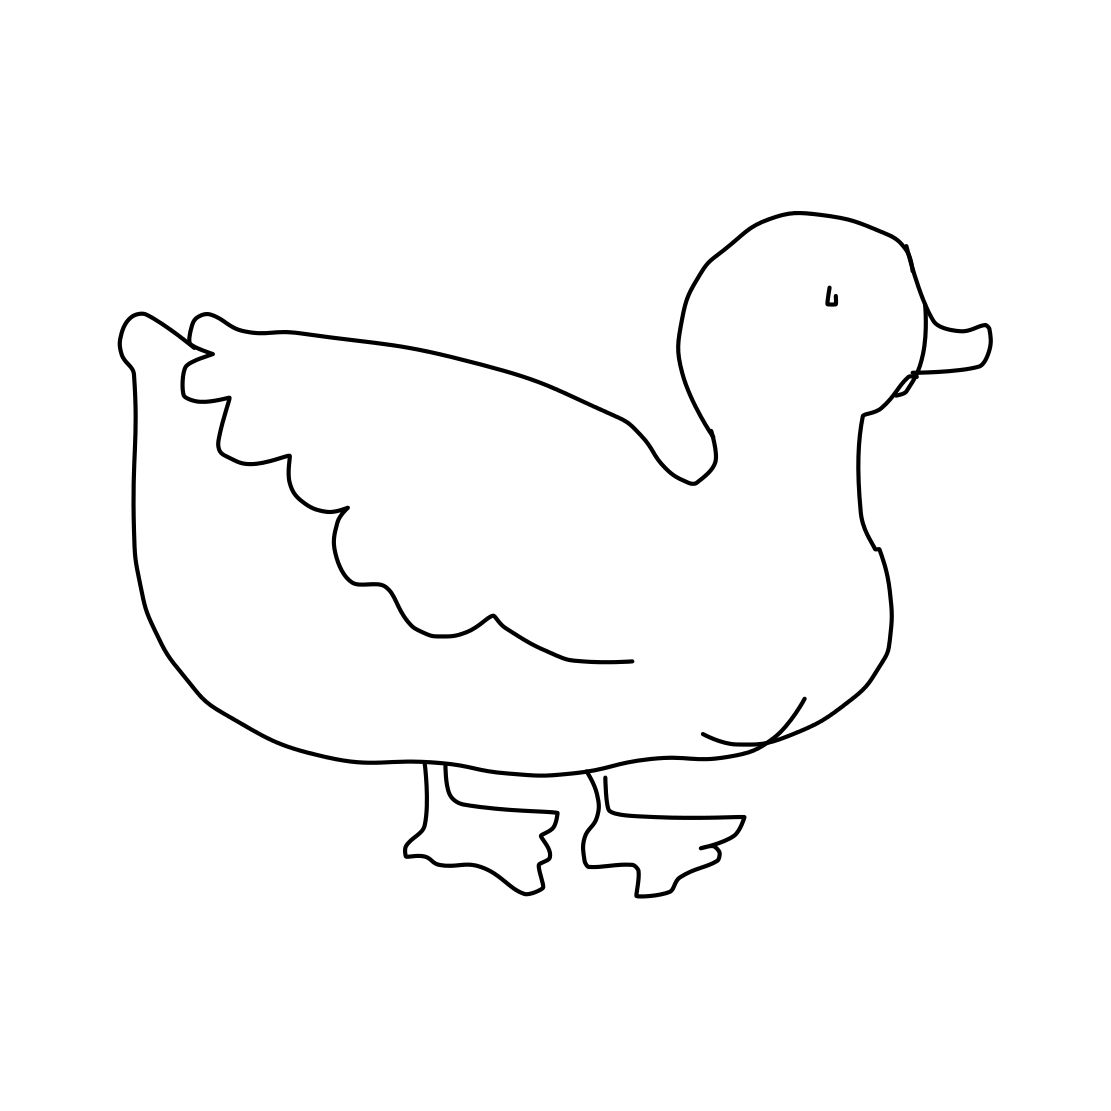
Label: duck